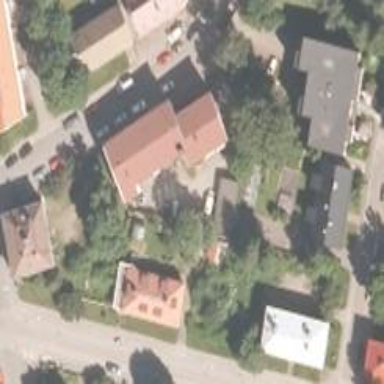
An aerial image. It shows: Residential area situated within city block.